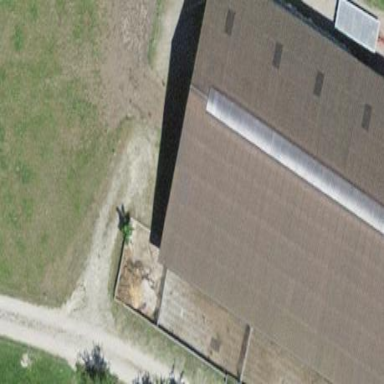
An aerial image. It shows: Farm auxiliary building.